Interaction volume radius: 5 \u00c5
Interaction volume height: 25 \u00c5
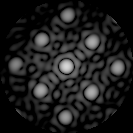
Disorder parameter: 0.1436